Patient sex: M
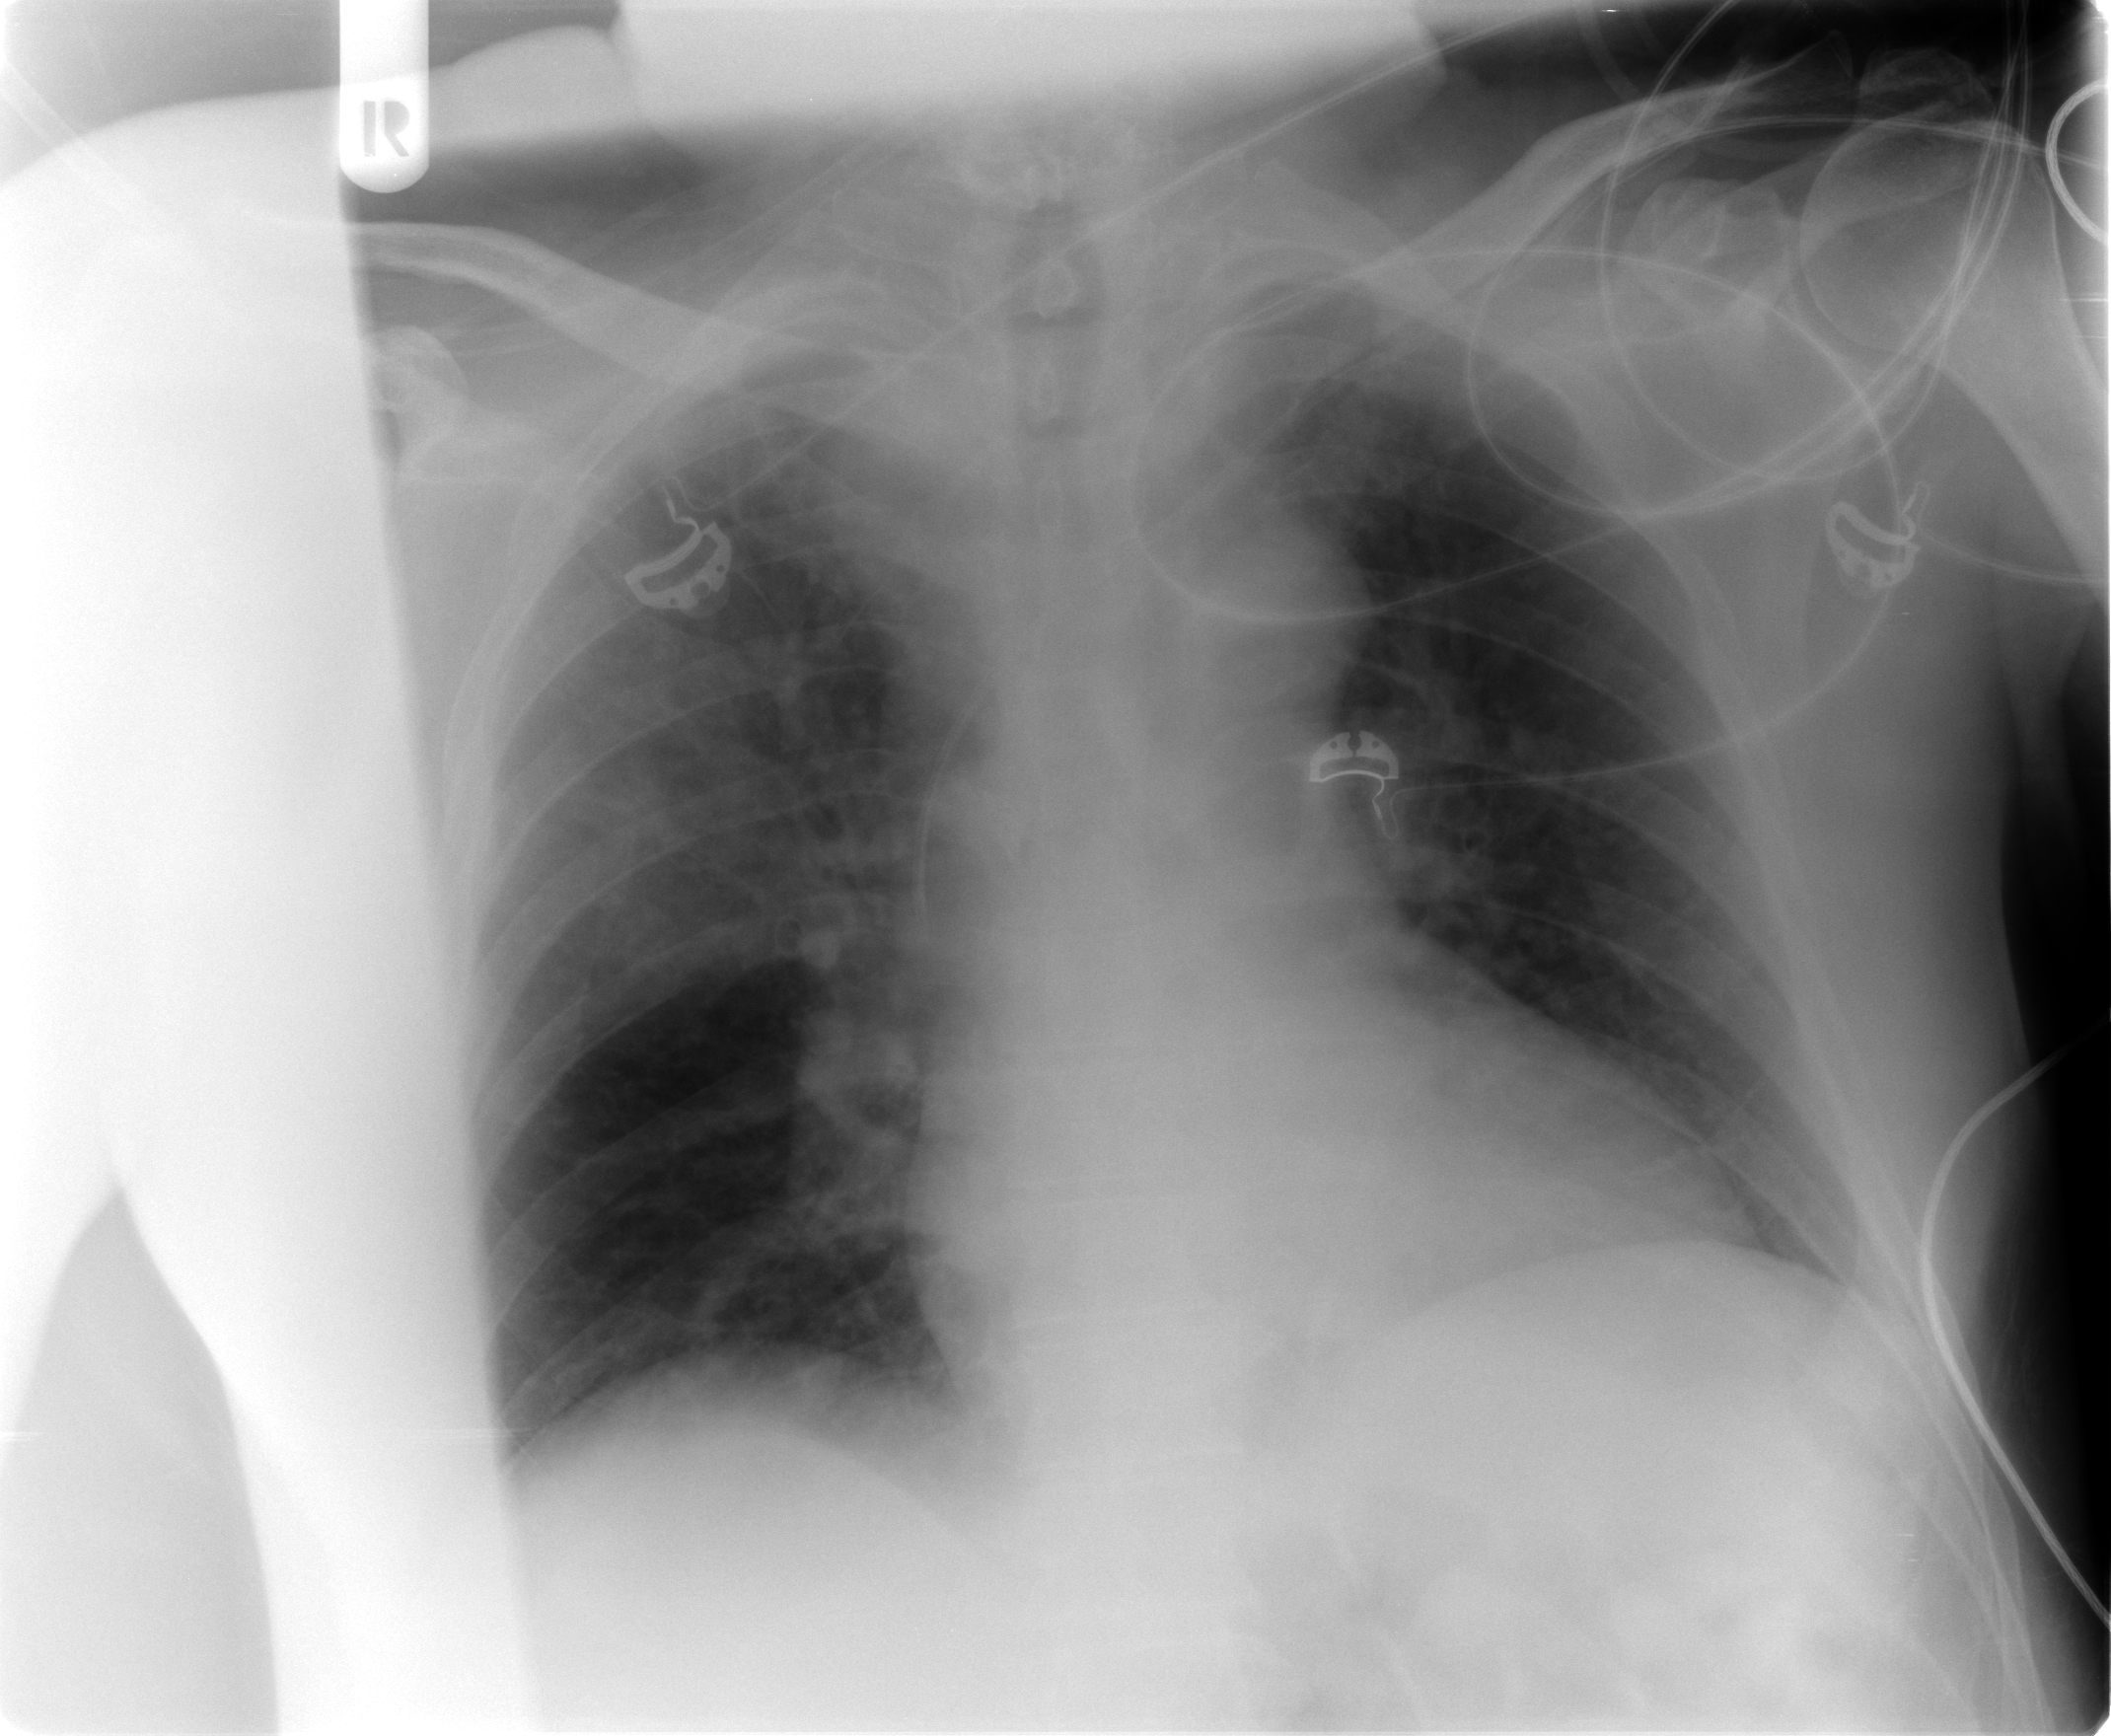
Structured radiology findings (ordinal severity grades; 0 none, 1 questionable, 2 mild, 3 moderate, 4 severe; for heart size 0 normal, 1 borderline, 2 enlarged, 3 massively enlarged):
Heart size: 2
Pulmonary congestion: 2
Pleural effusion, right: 0
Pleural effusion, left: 0
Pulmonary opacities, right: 3
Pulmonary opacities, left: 2
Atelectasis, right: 2
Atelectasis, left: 2